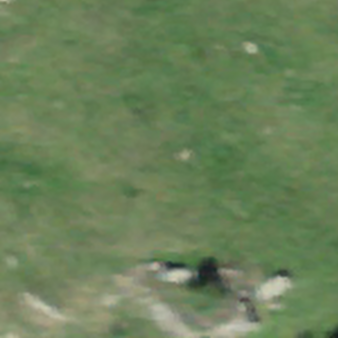
Label: other